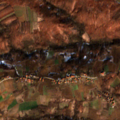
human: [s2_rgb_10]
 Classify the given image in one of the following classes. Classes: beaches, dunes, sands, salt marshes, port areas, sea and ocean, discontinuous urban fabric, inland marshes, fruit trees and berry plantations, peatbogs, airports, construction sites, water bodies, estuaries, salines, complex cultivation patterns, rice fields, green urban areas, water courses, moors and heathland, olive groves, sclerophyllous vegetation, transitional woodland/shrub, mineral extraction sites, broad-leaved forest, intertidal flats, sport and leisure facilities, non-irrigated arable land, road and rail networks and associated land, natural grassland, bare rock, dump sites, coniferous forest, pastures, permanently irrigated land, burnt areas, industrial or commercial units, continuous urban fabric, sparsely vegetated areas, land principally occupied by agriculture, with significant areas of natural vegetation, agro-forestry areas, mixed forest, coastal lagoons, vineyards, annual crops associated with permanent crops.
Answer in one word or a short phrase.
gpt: non-irrigated arable land, complex cultivation patterns, land principally occupied by agriculture, with significant areas of natural vegetation, broad-leaved forest